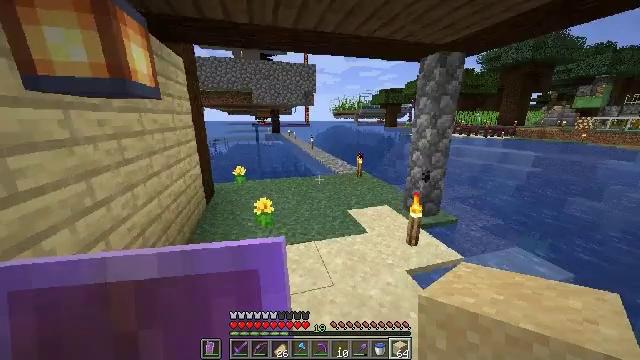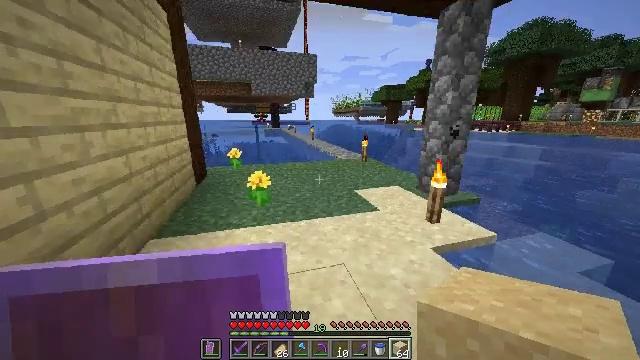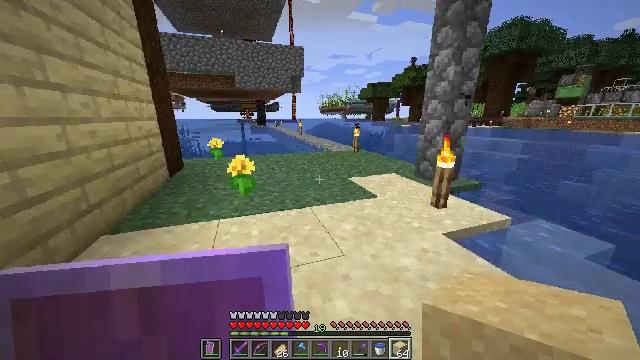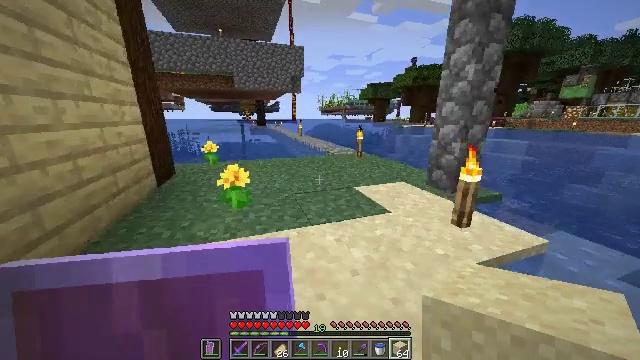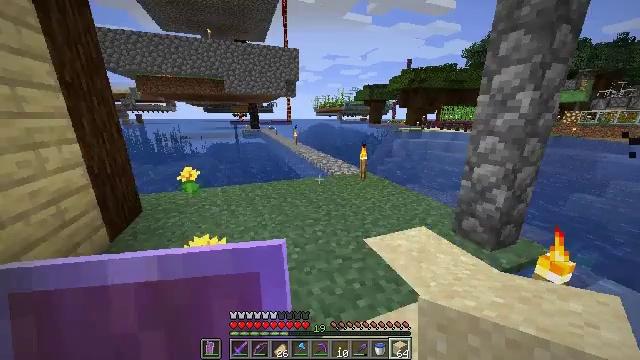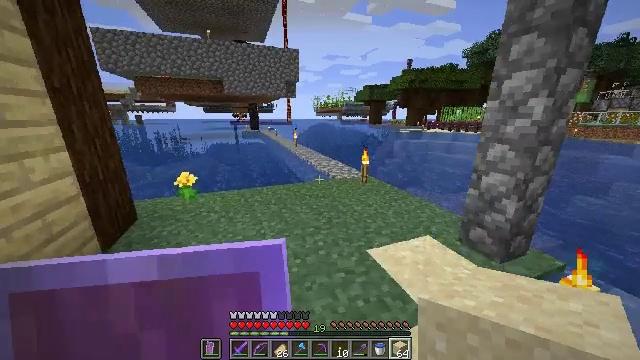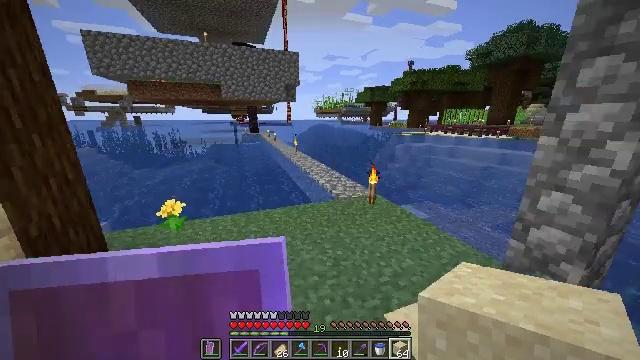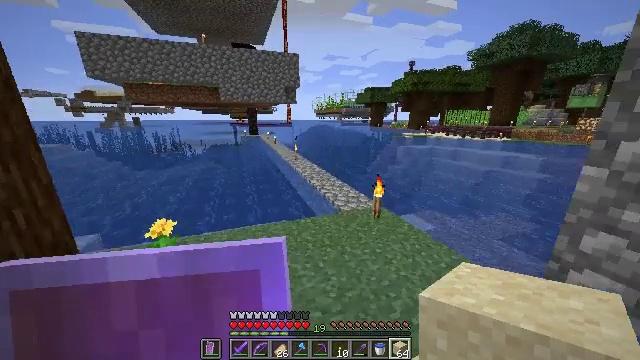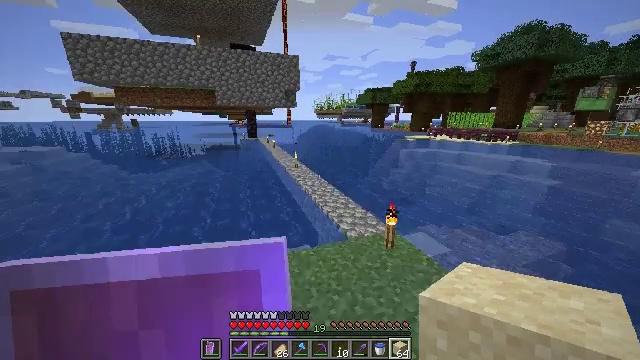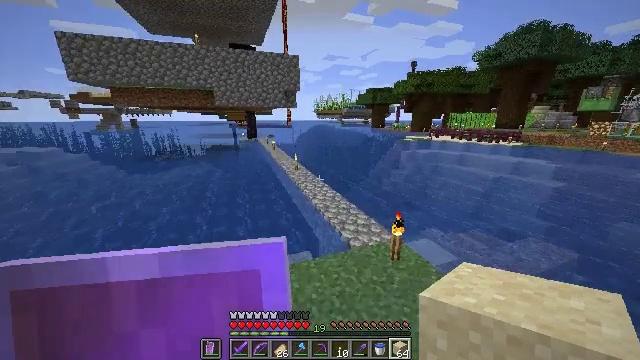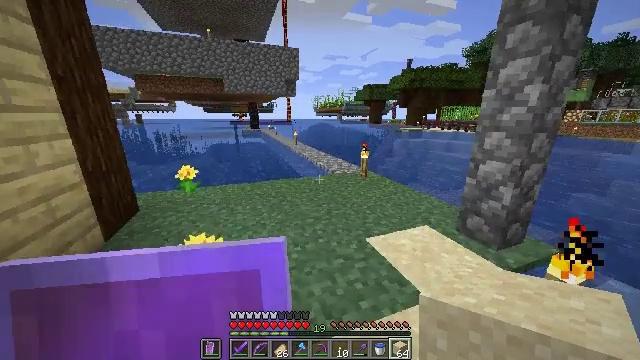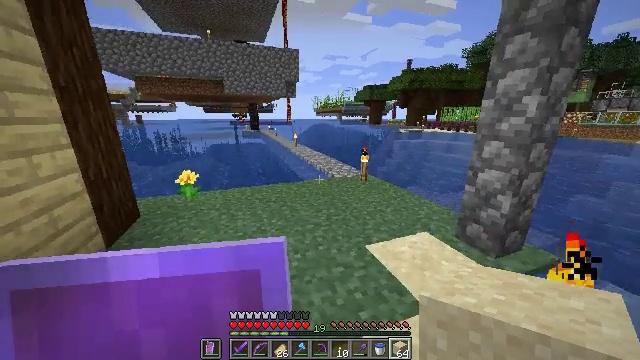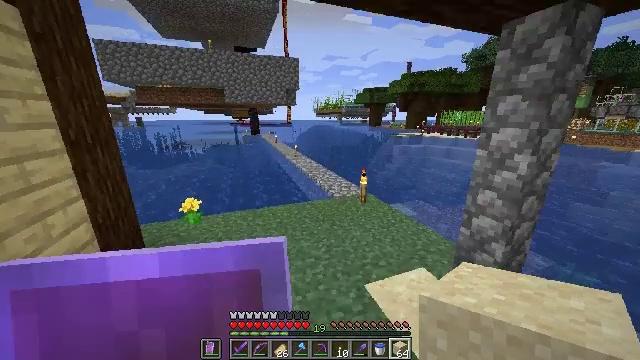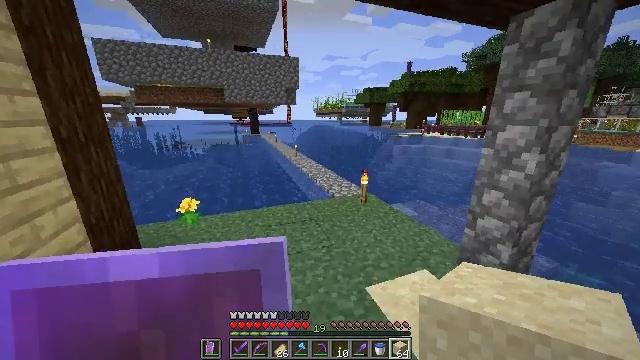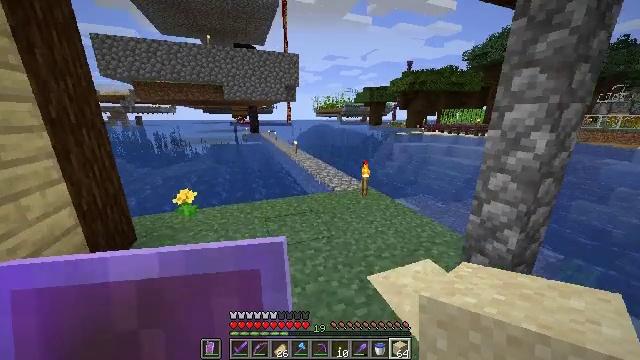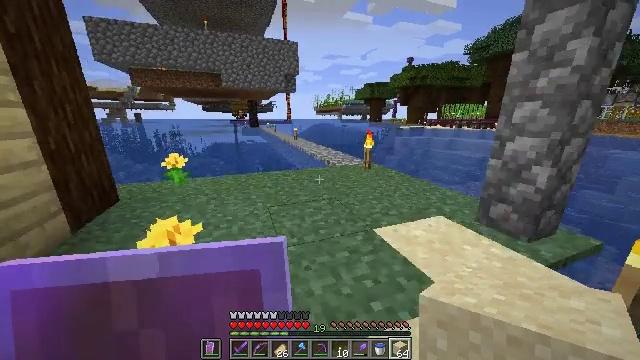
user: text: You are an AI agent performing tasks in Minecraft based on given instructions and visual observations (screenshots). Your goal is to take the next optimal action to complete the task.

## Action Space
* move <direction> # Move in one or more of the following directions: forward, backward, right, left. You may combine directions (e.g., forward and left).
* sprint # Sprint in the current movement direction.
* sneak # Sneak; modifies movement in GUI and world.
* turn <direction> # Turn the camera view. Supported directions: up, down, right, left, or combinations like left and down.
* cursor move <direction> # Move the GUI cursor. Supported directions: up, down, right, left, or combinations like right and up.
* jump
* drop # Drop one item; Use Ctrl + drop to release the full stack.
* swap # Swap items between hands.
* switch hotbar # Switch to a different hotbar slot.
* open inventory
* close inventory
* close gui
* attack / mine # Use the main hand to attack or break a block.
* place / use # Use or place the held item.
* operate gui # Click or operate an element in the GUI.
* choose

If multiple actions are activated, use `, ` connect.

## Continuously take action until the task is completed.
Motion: motion action
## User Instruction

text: Craft a block of TNT with sand and gunpowder.
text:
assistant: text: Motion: move forward, sprint, jump
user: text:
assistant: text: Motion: move forward, sprint, turn right, jump
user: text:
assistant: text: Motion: move forward, sprint, jump
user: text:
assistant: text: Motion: move forward, sprint, turn right, jump
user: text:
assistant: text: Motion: move forward, sprint, jump
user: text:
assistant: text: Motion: move forward, sprint, jump
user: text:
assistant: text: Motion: move forward, sprint
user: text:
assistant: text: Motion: move forward, sprint
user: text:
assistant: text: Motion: move forward, sprint
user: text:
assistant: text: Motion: move forward, sprint
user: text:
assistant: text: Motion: move forward, sprint
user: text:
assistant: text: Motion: move forward, sprint
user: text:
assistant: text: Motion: move forward, sprint, jump
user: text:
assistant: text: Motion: move forward, sprint, jump
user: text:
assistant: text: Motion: move forward, sprint, jump
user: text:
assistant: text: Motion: move forward, sprint, jump
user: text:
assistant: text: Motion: move forward, sprint, jump
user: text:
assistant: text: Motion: move forward, sprint, jump
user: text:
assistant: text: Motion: move forward, sprint, jump
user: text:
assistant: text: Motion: move forward, sprint
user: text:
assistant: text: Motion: move forward, sprint
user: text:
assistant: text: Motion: move forward, sprint
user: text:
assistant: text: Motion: move forward, sprint
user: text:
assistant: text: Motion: move forward, sprint
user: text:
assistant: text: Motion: move forward, sprint
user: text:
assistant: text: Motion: move forward, sprint
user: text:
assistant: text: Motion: move forward, sprint
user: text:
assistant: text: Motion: move forward, sprint
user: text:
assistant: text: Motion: move forward, sprint
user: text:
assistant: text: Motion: move forward, sprint, turn left